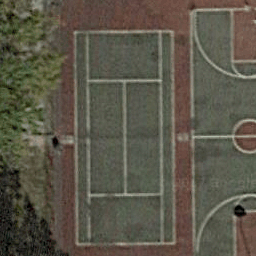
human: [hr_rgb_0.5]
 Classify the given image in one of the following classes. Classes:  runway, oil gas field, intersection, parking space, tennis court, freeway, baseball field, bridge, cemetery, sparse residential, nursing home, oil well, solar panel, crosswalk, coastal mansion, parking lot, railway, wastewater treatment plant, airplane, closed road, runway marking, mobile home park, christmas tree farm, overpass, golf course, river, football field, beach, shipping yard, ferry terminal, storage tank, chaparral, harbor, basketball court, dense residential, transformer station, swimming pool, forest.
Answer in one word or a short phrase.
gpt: tennis court